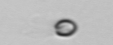
Label: nanoplankton_mix